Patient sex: F
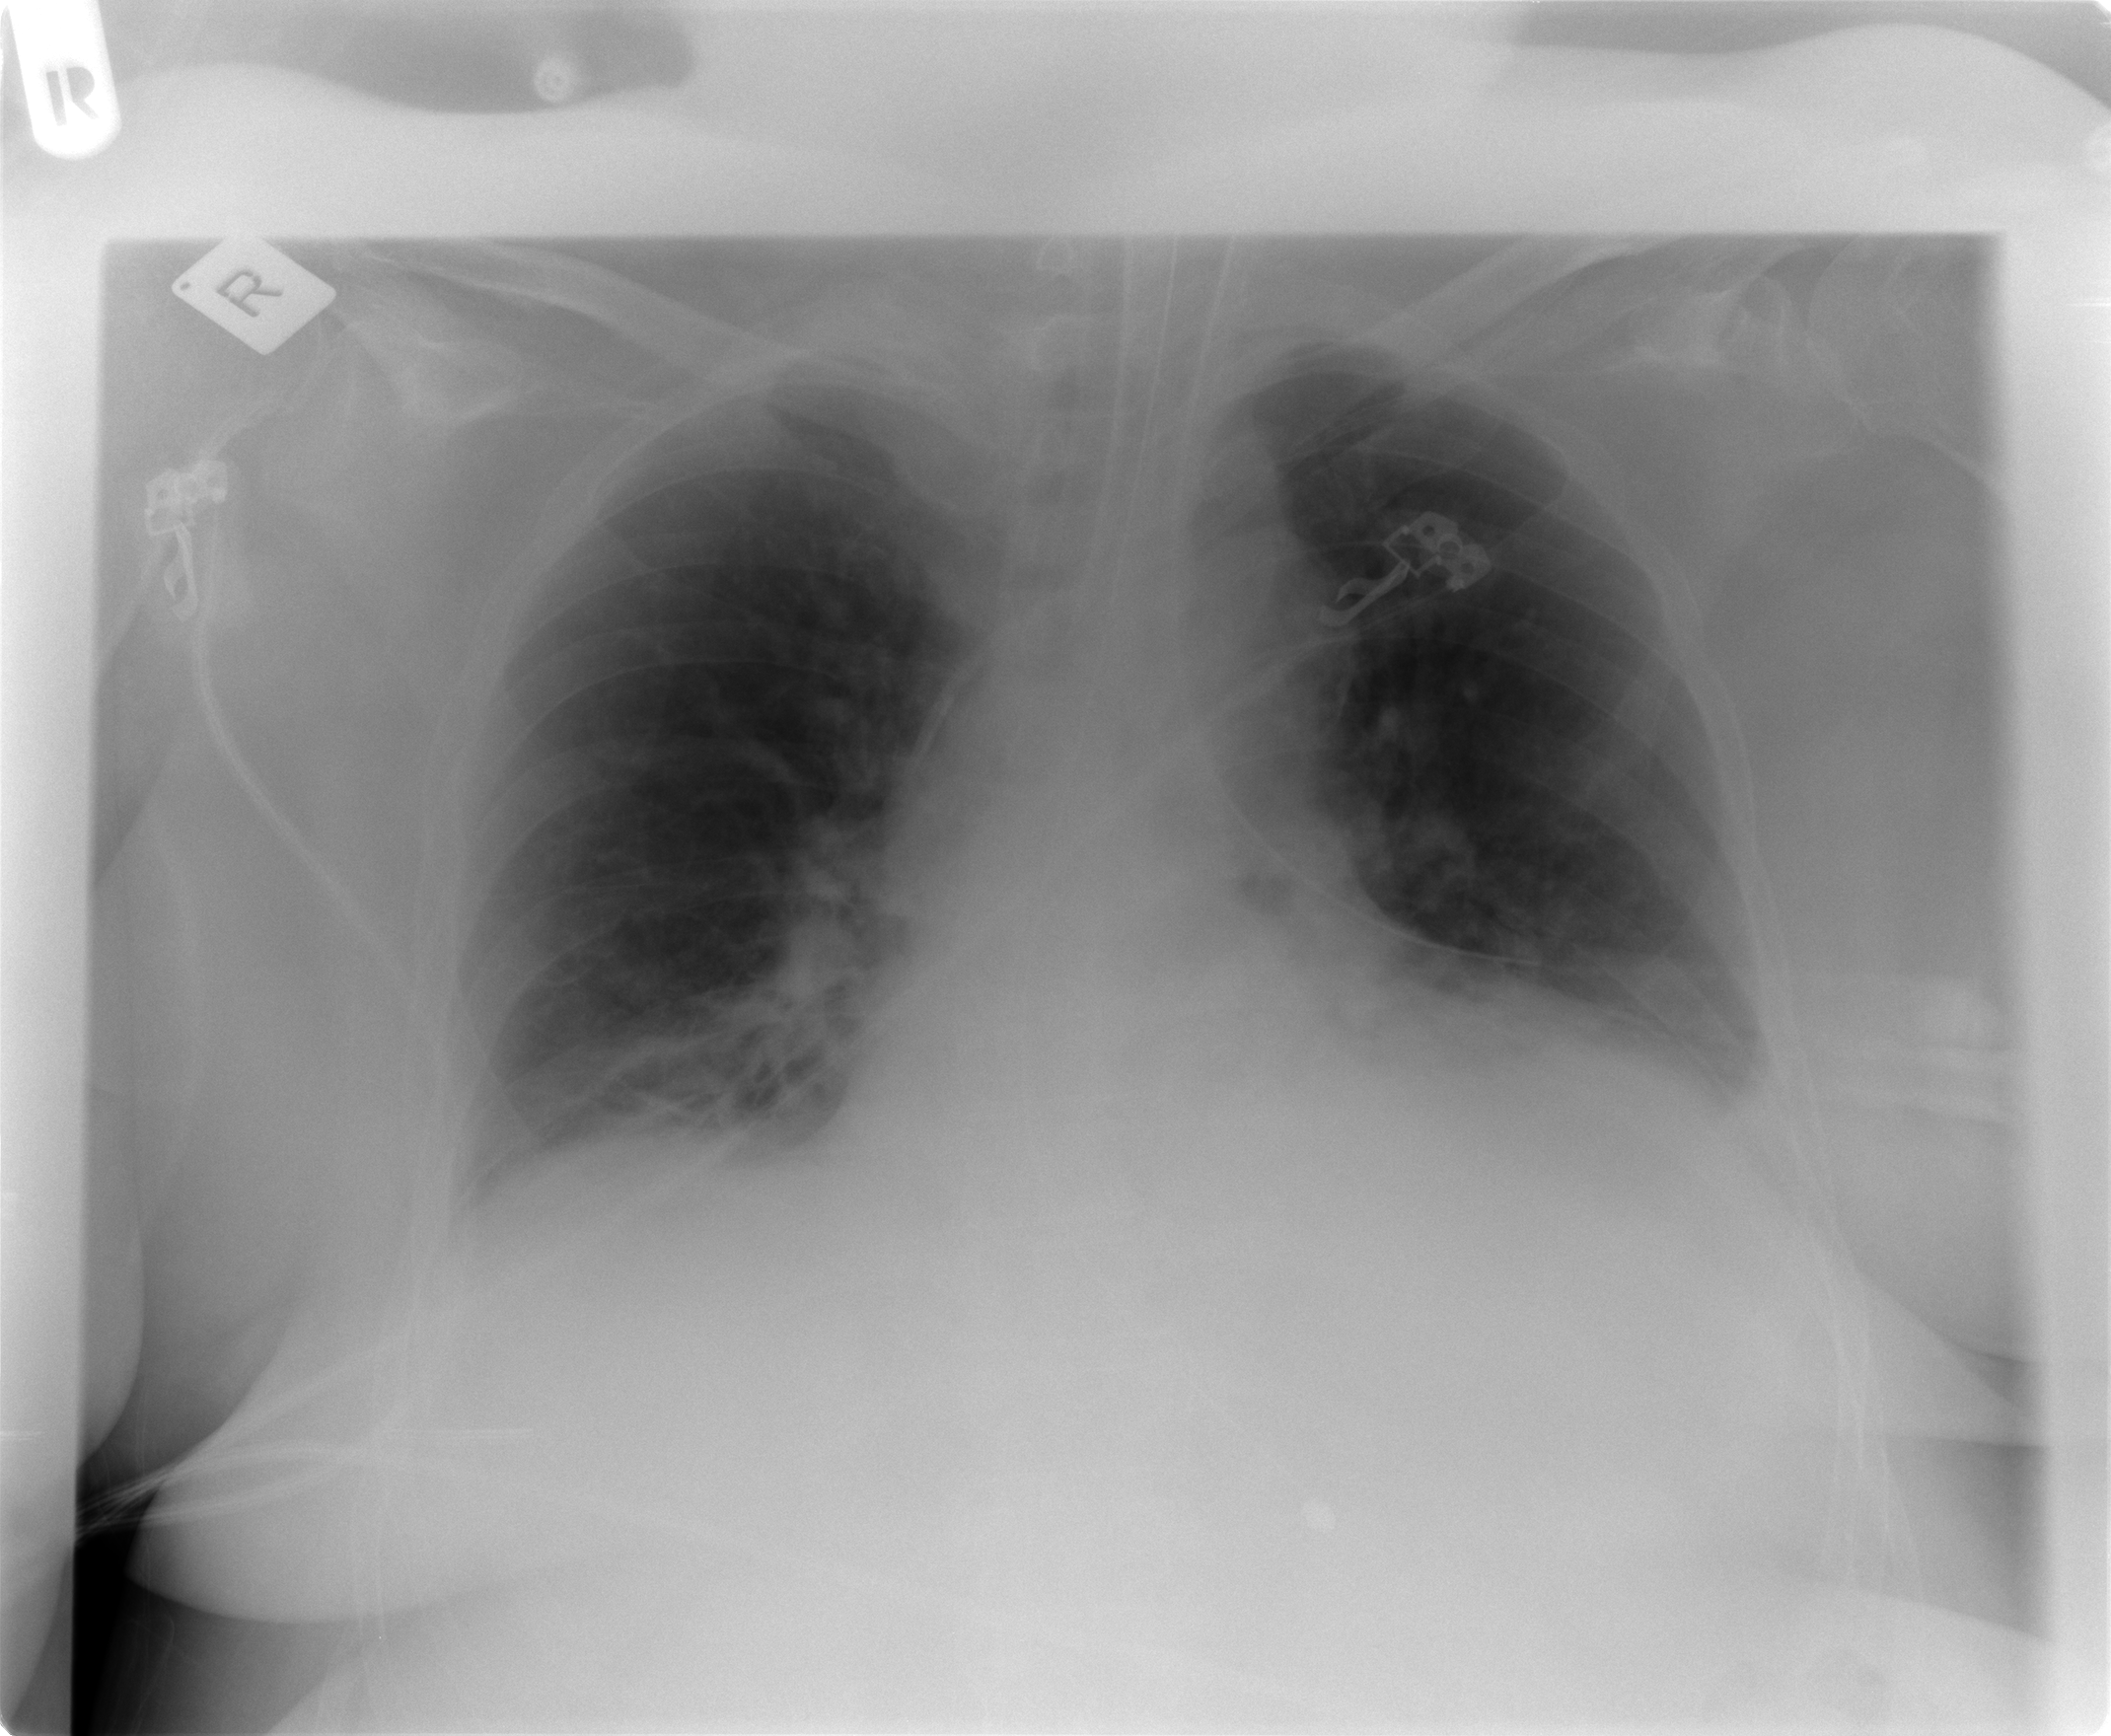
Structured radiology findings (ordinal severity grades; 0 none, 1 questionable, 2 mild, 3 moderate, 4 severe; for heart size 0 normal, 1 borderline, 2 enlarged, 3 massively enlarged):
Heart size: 2
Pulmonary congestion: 1
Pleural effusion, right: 0
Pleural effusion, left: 1
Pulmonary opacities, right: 1
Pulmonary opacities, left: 0
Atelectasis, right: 2
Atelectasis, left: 2